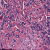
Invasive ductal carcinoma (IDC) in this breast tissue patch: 1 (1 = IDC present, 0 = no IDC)